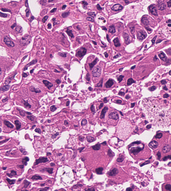
Tumor epithelial tissue: yes
Tumor-associated stroma tissue: no
Normal tissue: no